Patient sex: M
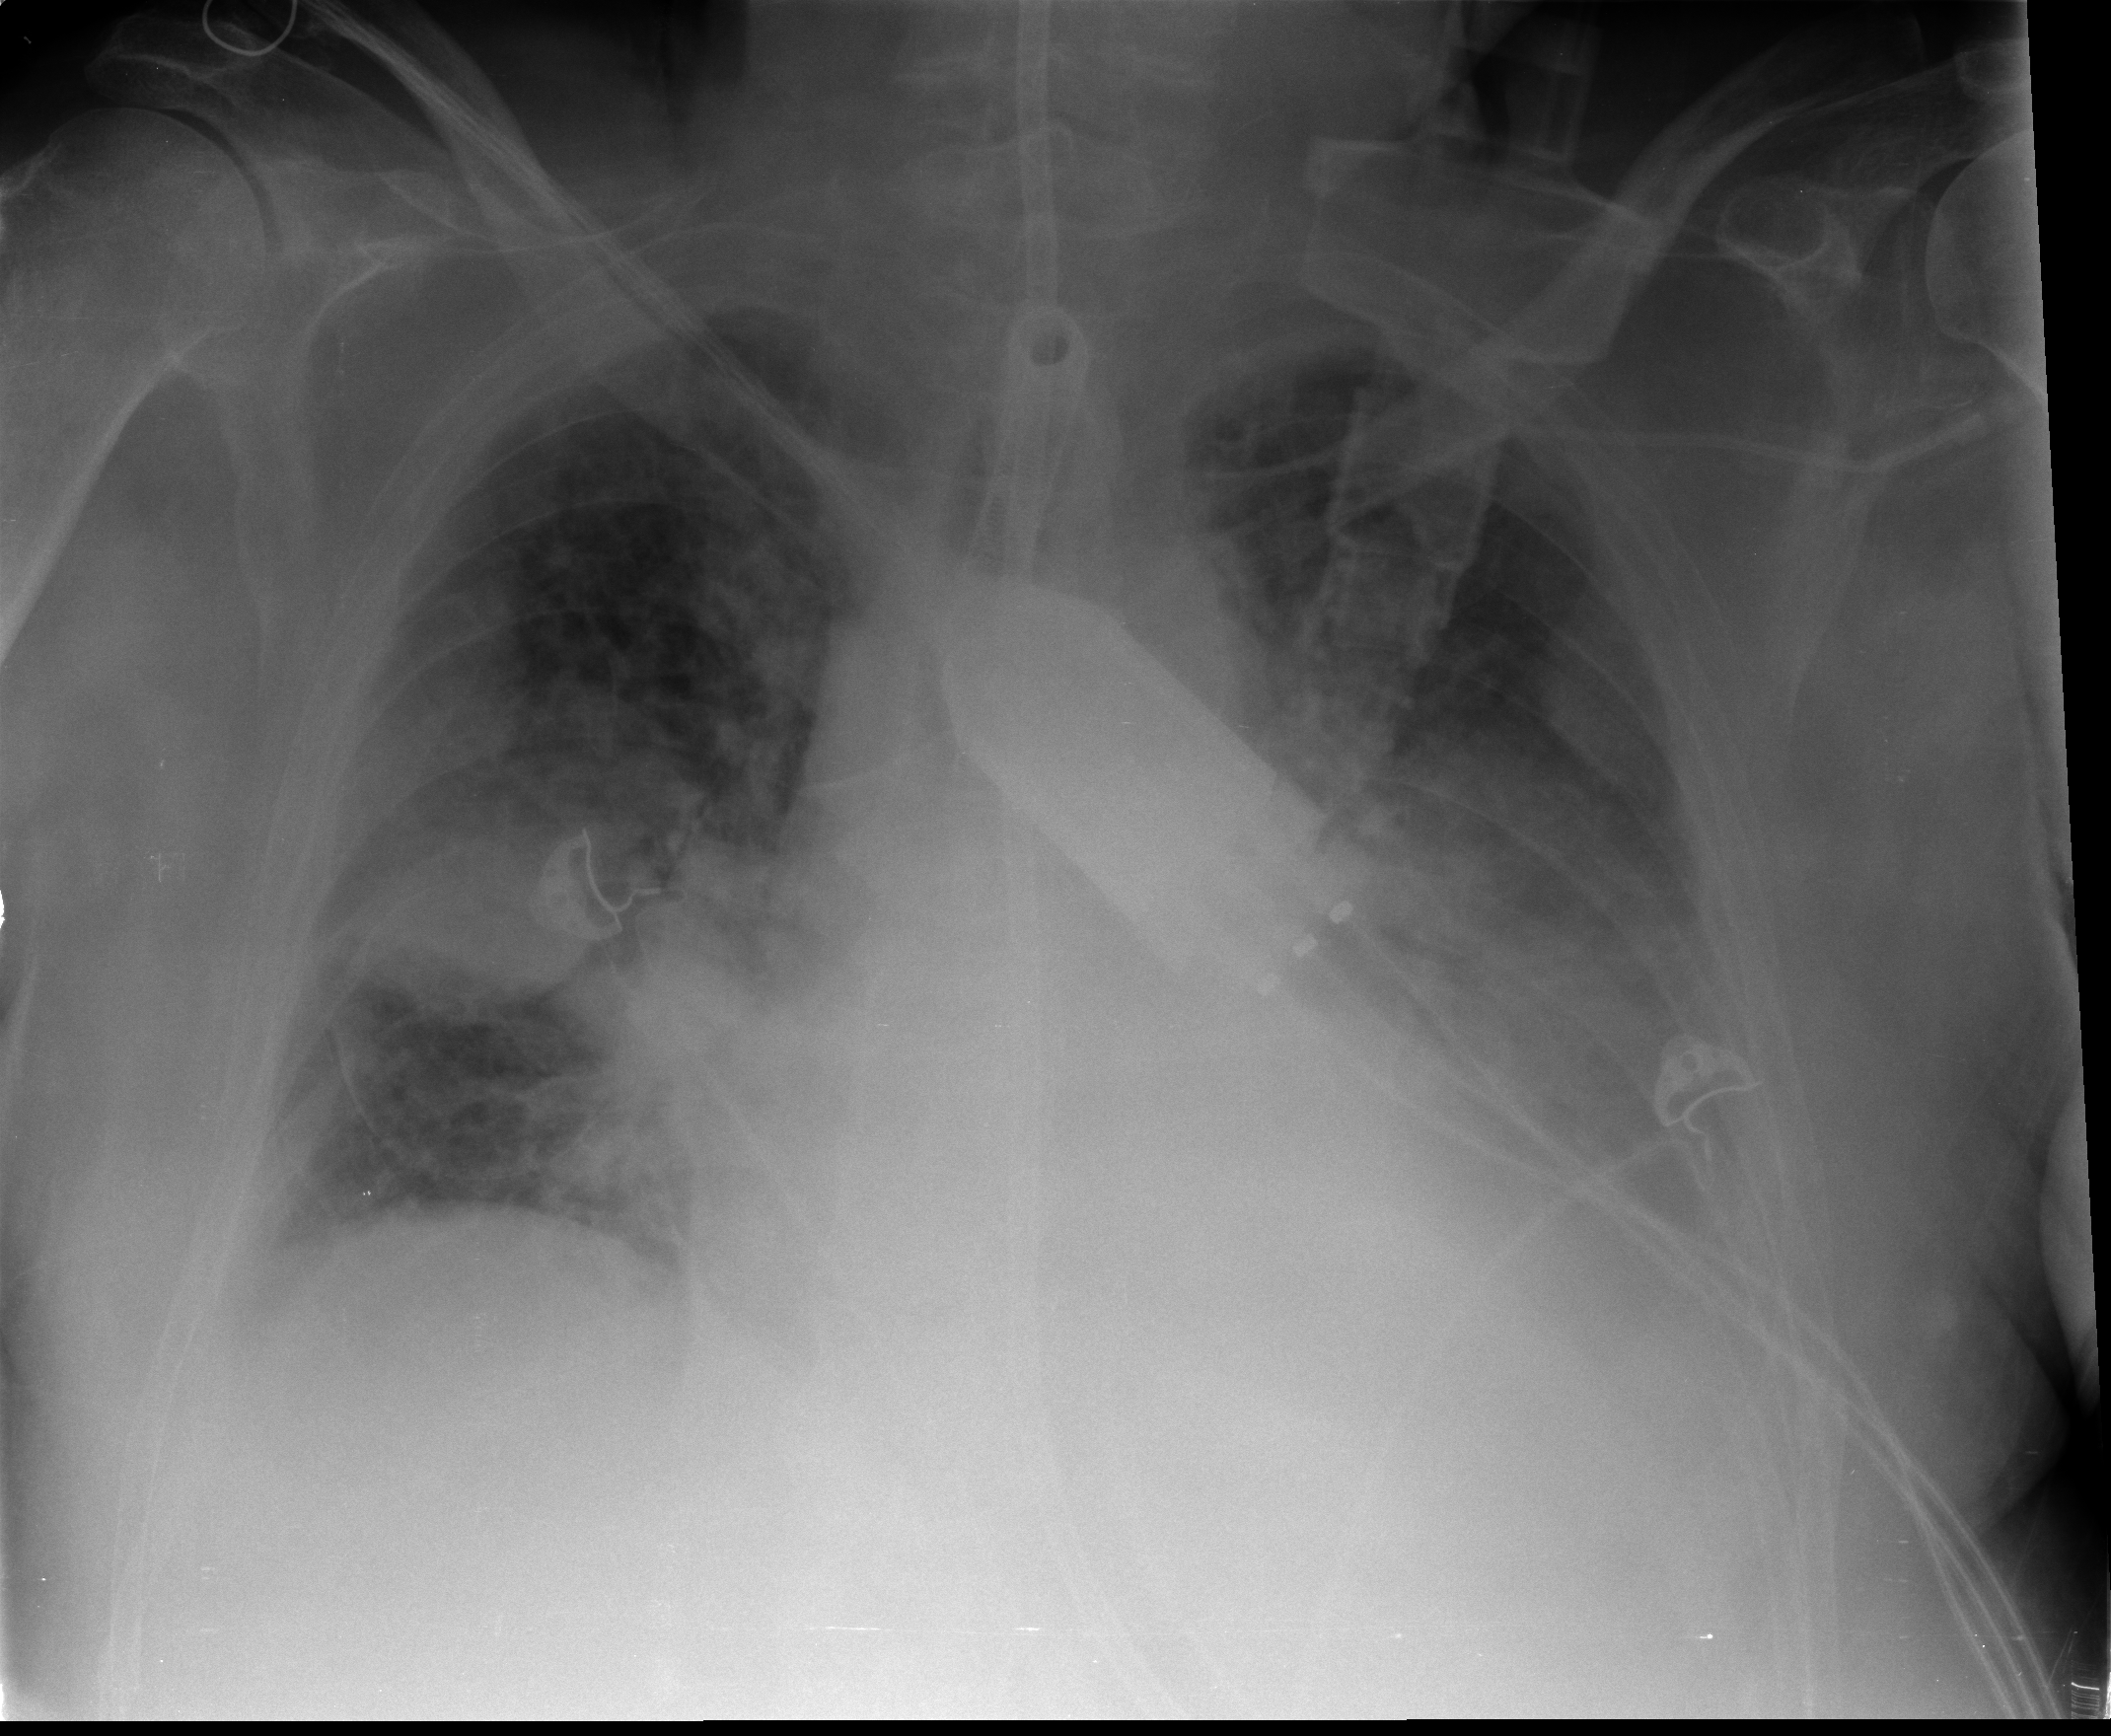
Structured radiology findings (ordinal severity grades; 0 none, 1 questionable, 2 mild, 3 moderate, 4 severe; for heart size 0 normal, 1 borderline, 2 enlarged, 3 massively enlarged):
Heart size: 2
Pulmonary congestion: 3
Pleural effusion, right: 1
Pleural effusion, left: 2
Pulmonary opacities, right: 3
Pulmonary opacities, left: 3
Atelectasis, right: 1
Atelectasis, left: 1